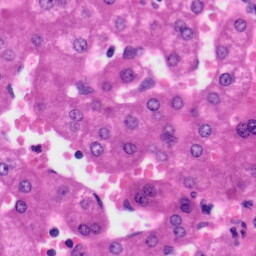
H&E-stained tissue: Liver